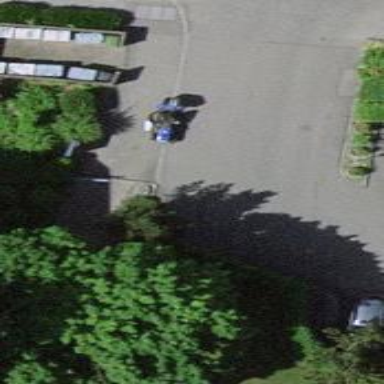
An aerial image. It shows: Parking entrance.